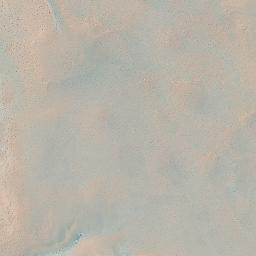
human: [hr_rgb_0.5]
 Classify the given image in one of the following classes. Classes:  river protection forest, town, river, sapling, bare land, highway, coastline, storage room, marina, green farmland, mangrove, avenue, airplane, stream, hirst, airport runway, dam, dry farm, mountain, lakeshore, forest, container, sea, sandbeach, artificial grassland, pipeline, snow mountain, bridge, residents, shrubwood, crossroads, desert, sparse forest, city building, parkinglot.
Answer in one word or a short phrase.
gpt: desert